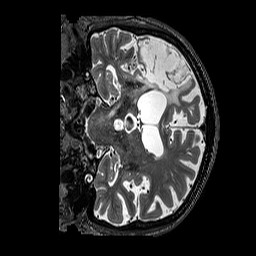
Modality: T2w
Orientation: coronal
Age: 71
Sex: male
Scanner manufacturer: siemens
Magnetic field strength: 3 T
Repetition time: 3.2 s
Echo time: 0.567 s